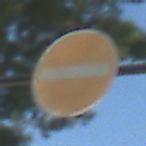
Verkehrszeichen: VerbotDerEinfahrt
Umgebung: Outdoor, Suburban
Tageszeit: Midday
Wetter: Clear
Licht: Natural
Jahreszeit: NotSpecified
Kontrast: HighContrast